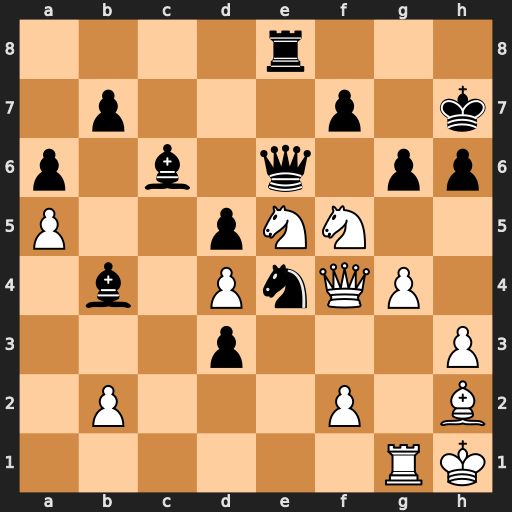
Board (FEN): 4r3/1p3p1k/p1b1q1pp/P2pNN2/1b1PnQP1/3p3P/1P3P1B/6RK
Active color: w
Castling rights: -
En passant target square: -
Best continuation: Qxh6+ Kg8 Qg7#